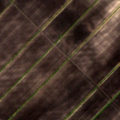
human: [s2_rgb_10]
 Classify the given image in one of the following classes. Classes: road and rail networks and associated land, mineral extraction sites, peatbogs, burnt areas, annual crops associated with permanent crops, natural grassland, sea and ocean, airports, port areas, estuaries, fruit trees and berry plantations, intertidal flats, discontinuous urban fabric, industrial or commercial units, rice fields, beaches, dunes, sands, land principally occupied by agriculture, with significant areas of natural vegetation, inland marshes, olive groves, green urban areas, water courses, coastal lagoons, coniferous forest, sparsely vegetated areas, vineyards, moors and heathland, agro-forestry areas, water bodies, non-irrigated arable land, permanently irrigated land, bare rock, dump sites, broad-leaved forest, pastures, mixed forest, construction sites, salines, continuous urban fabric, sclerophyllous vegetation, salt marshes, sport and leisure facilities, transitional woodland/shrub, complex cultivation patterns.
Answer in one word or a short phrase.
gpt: non-irrigated arable land